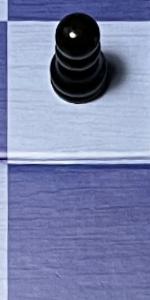
Label: Empty